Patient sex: M
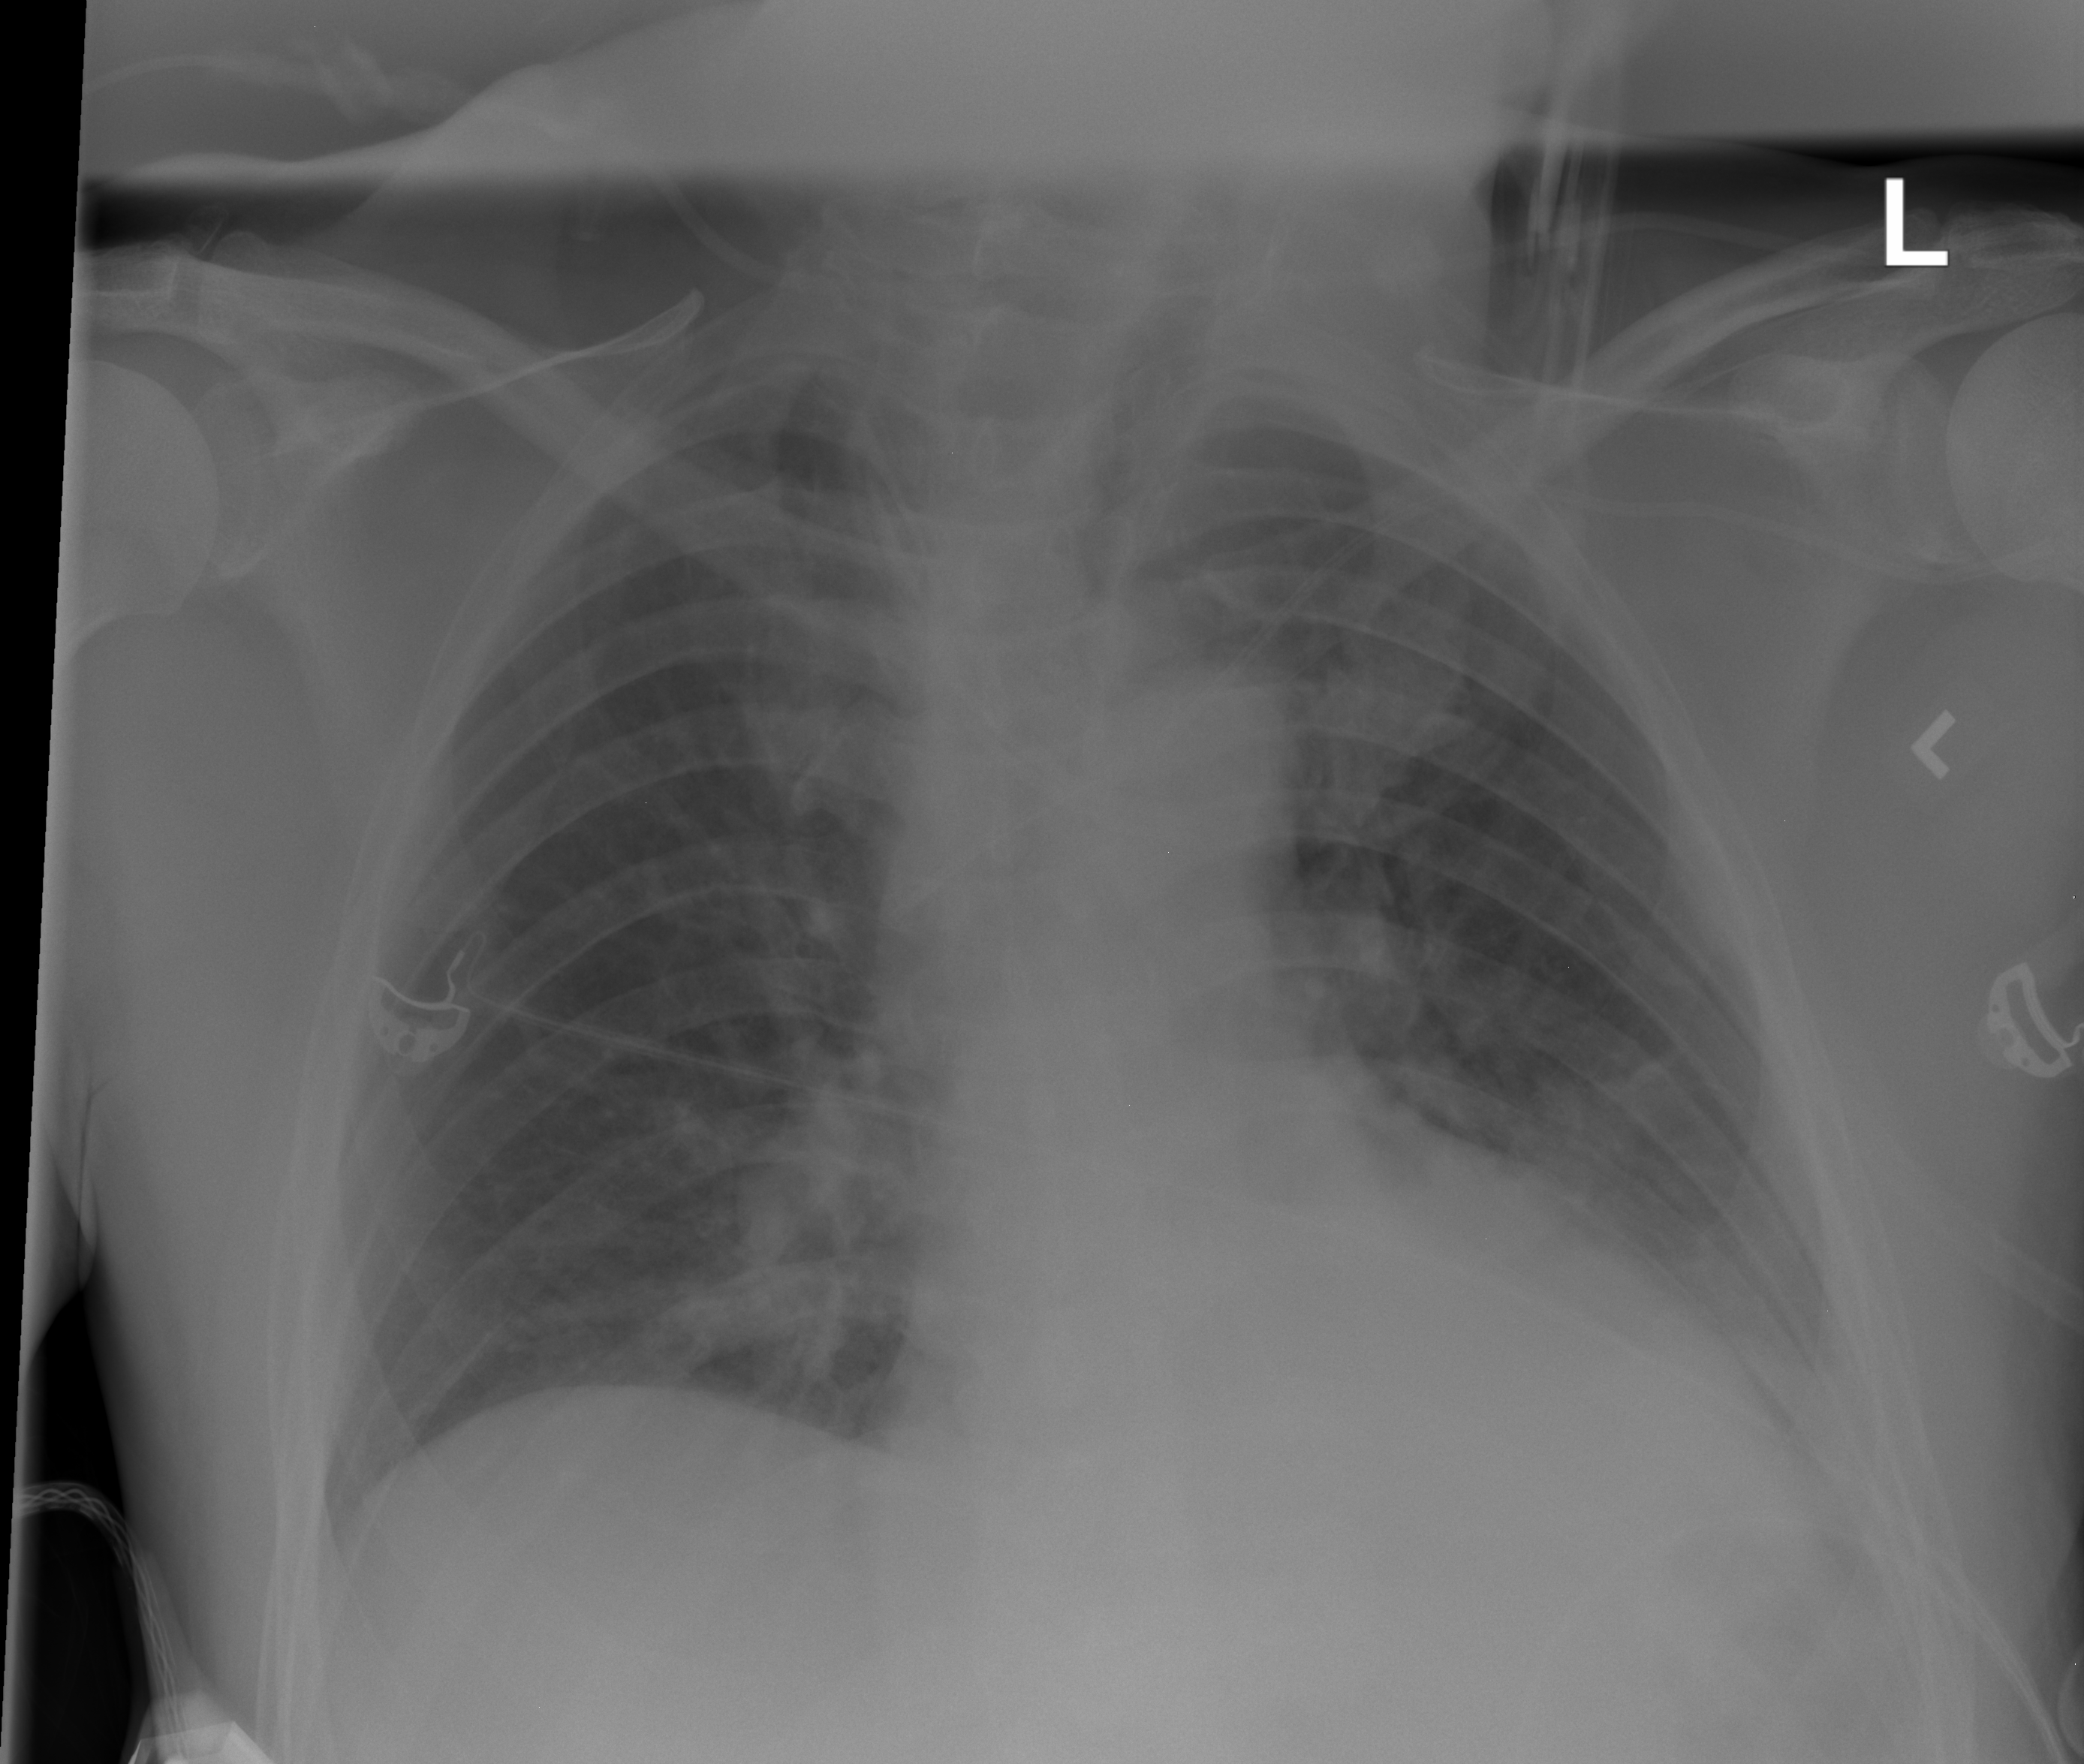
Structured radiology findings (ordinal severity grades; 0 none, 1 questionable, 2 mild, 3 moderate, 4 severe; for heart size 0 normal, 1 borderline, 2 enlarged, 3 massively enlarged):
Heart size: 1
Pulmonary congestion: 0
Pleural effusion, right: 0
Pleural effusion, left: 2
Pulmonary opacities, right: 0
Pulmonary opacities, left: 0
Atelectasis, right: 0
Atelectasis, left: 2